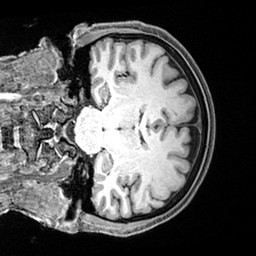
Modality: T1w
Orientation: coronal
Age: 37
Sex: female
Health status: healthy
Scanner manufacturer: siemens
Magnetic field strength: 3 T
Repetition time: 2.4 s
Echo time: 0.00217 s